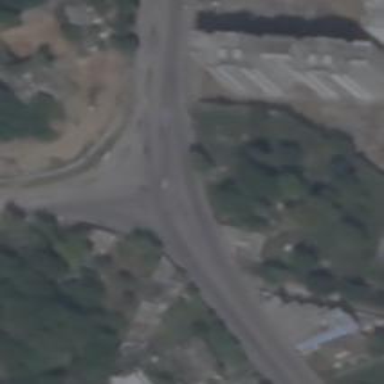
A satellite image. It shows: Crossing on the road.